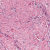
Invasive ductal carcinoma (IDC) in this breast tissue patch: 0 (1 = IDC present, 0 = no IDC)